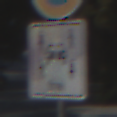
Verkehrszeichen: CarsharingfahrzeugeFrei
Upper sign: EingeschraenktesHalteverbot
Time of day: MorningAfternoon
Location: Outdoor (Special)
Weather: Clear
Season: Winter
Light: Natural